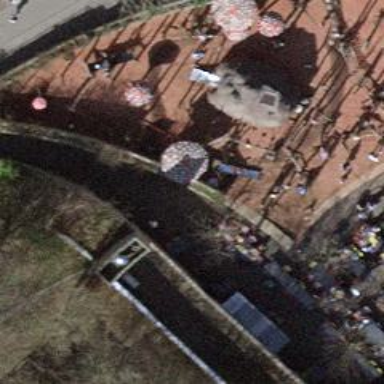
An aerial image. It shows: Playground featuring slide.